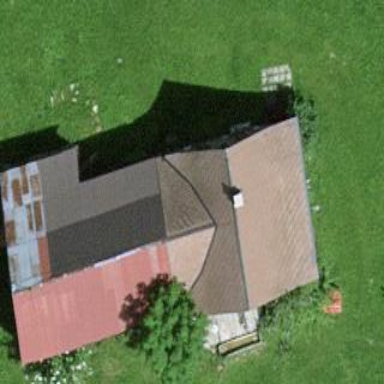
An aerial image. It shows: Gabled roof on farm auxiliary building.